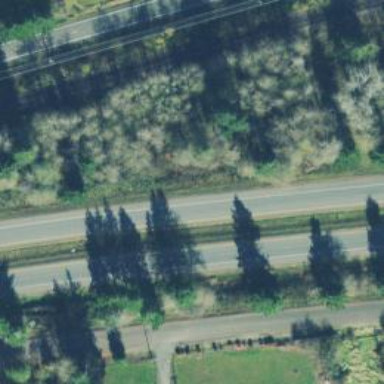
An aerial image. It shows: This image shows trunk highway that functions as expressway.